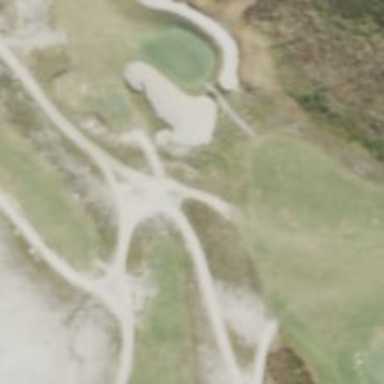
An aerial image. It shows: Footway that doubles as golf path.